Interaction volume radius: 5 \u00c5
Interaction volume height: 10 \u00c5
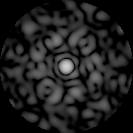
Disorder parameter: 0.8052